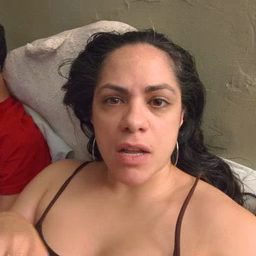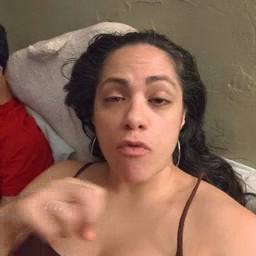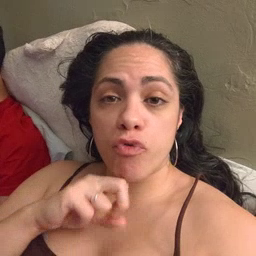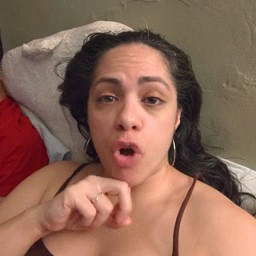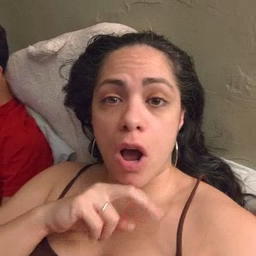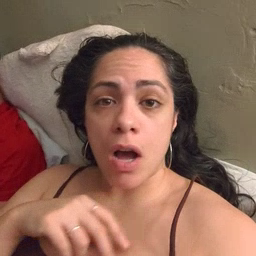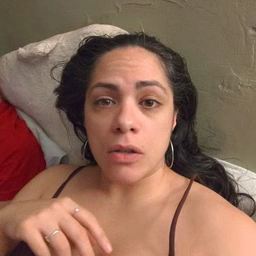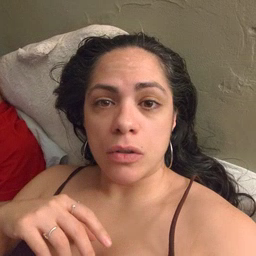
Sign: frog